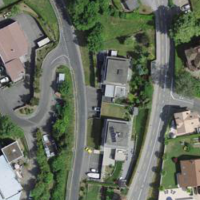
EUNIS habitat code: 54
Species observed at this site:
Araneus diadematus